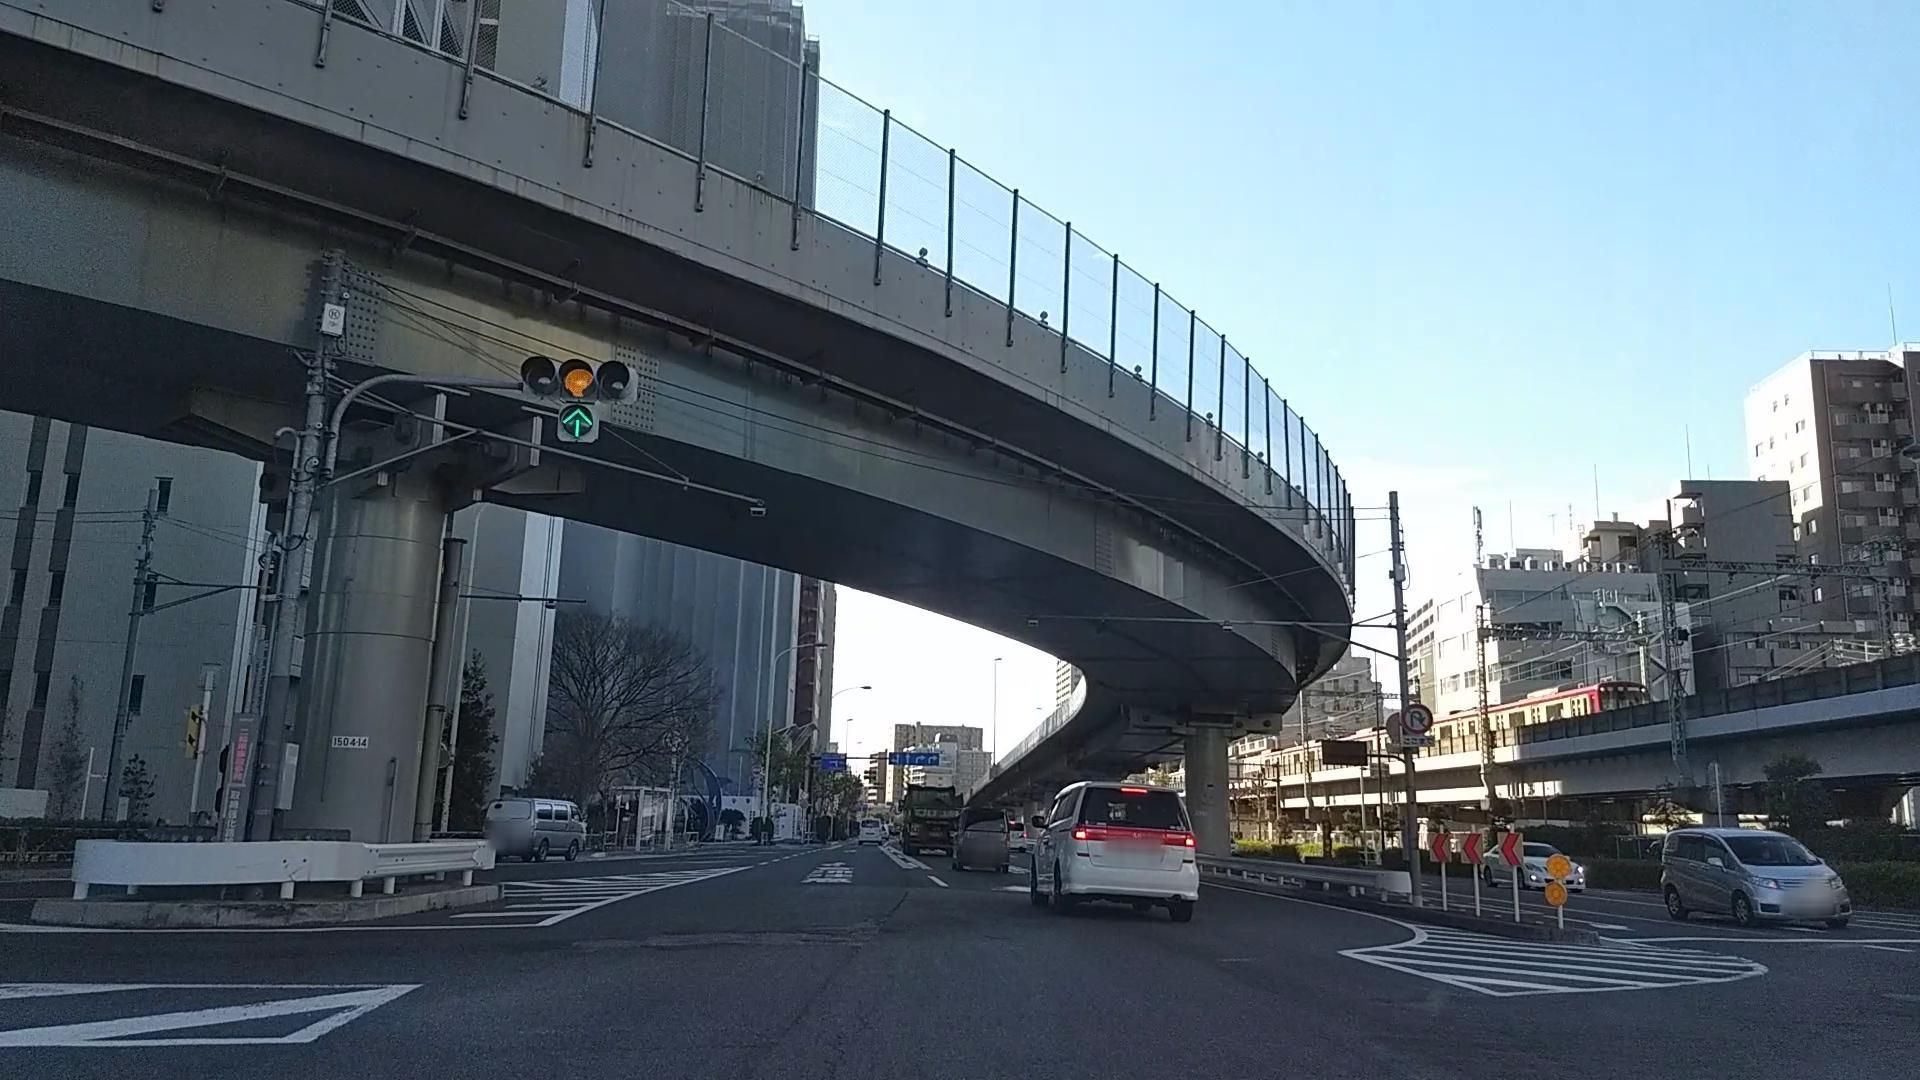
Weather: clear
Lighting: day
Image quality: good
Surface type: driving surface
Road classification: trunk_link
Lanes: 1
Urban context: urban centre
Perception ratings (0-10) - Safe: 2.77, Lively: 7.96, Beautiful: 2.07, Boring: 1.78, Depressing: 1.34, Wealthy: 6.38